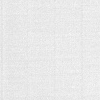
Atmospheric dust classification: dusty